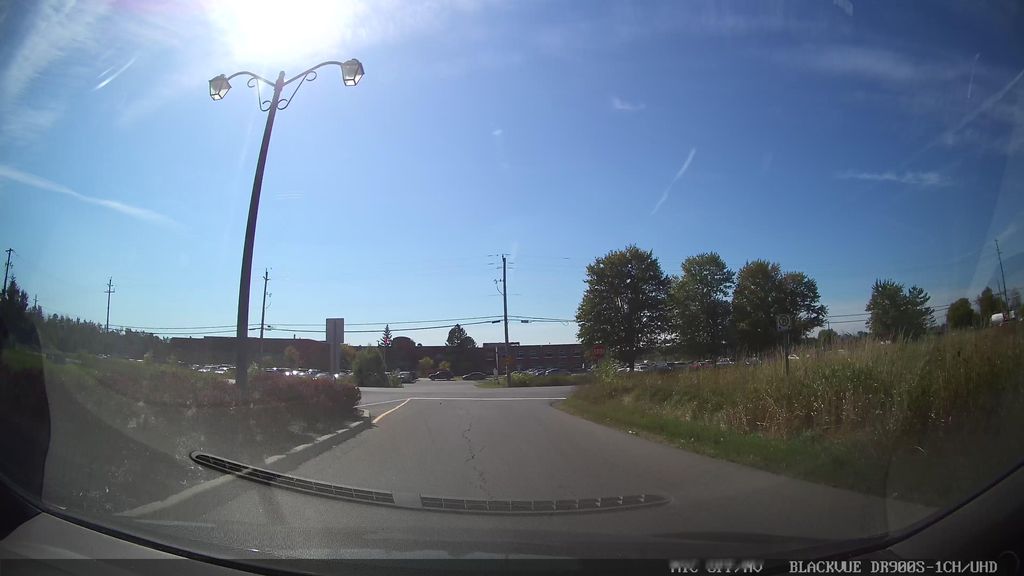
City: ottawa-gatineau